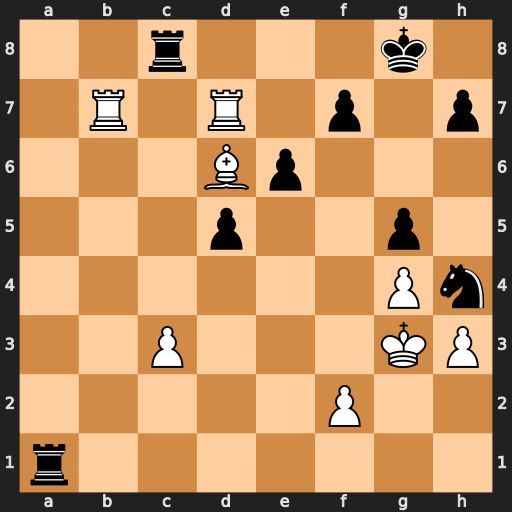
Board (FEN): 2r3k1/1R1R1p1p/3Bp3/3p2p1/6Pn/2P3KP/5P2/r7
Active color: w
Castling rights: -
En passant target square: -
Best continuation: Rxf7 Rxc3+ Kh2 Nf3+ Rxf3 Rxf3 Rb8+